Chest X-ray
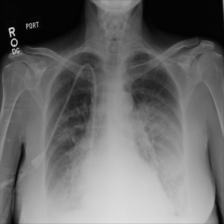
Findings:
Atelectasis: negative
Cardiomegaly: negative
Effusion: positive
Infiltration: positive
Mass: positive
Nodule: negative
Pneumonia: negative
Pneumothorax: negative
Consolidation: positive
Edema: negative
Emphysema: negative
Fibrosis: negative
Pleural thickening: negative
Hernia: negative